Interaction volume radius: 10 \u00c5
Interaction volume height: 20 \u00c5
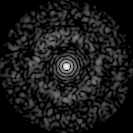
Disorder parameter: 0.8072